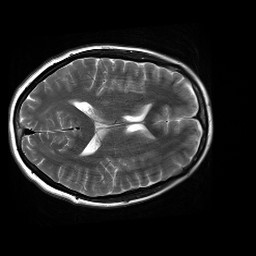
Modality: T2w
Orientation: axial
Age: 26
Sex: female
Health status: healthy
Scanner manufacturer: siemens
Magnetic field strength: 3 T
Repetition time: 4.01 s
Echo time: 0.116 s